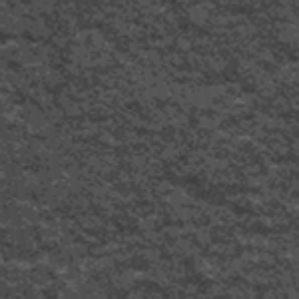
Label: frost